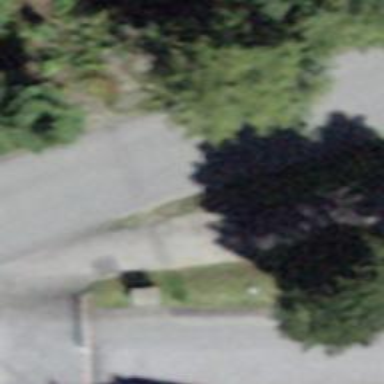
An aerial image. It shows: Bollard.